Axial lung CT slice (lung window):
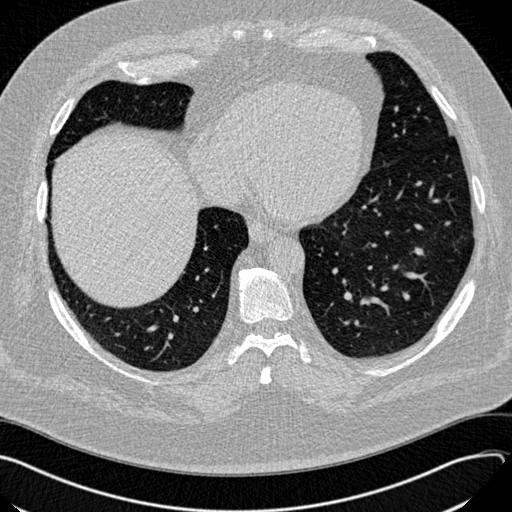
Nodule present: no